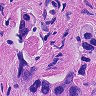
Metastatic tissue present: yes